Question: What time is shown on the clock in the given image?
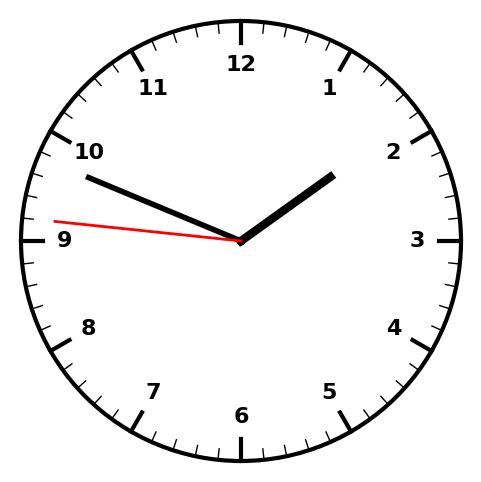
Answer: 01:48:46